Field crop: maize
Growth stage: 2
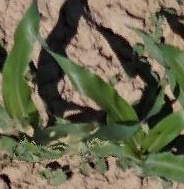
Species: maize